Field crop: tomato
Growth stage: 1
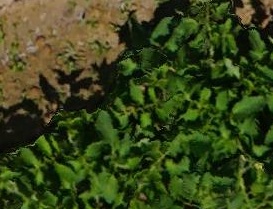
Species: tomato